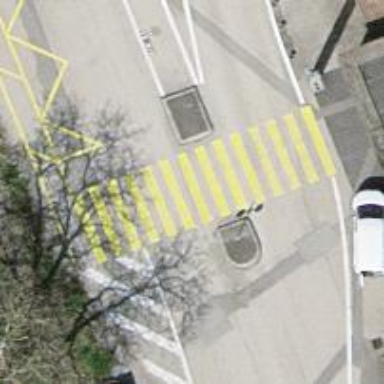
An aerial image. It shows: Zebra crossing on the road.